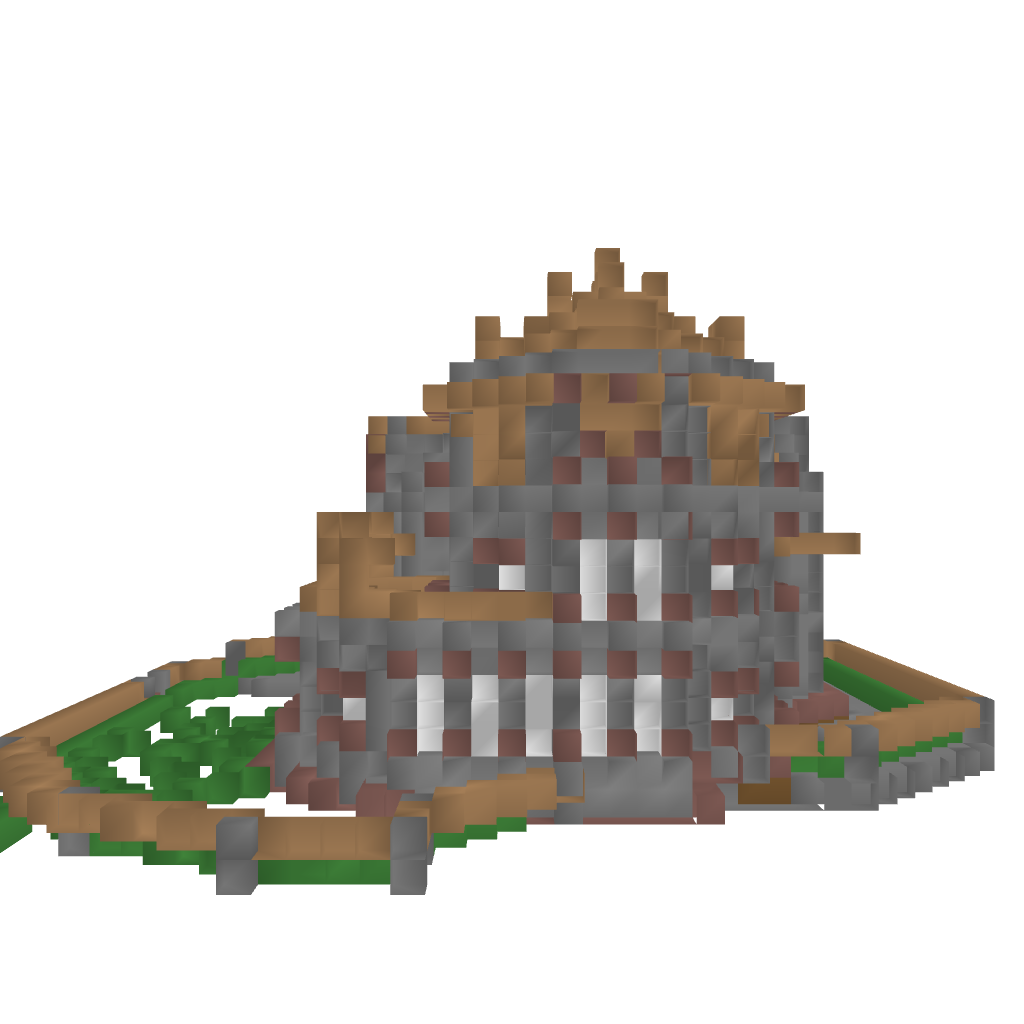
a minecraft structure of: Brick Cottage high quality